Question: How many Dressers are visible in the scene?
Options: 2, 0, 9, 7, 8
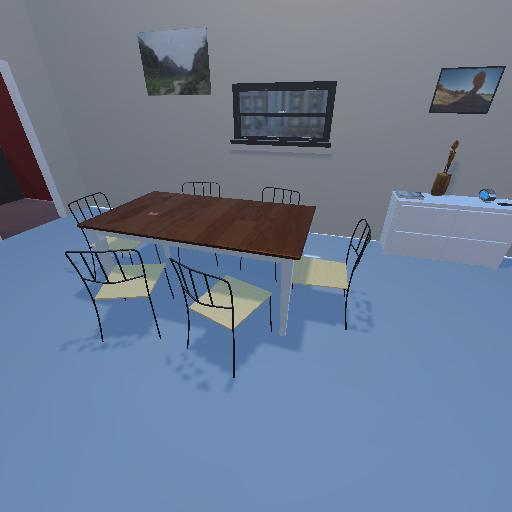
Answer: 2